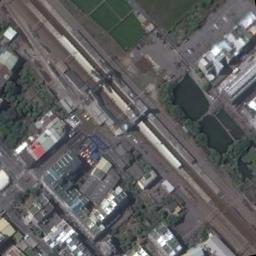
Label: railway_station